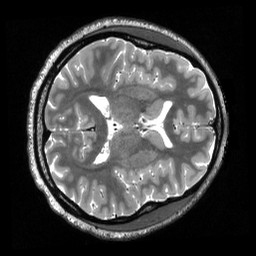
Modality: T2w
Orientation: axial
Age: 20
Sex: female
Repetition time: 3.2 s
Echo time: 0.563 s